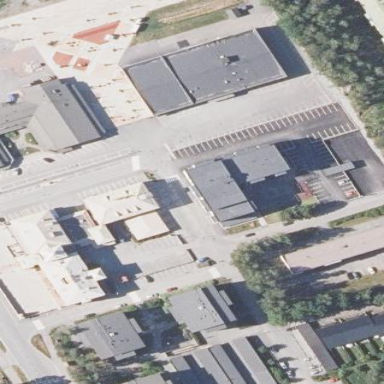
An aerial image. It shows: Parking area.